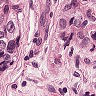
Metastatic tissue present: yes